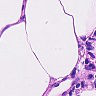
Metastatic tissue present: no